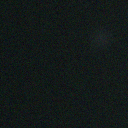
Screen state: off